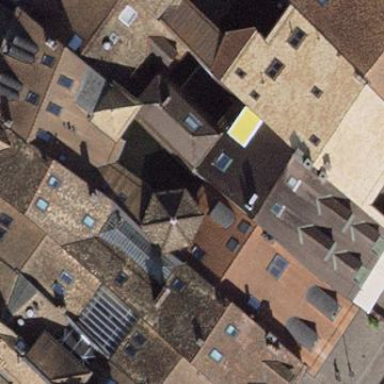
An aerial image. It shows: Gabled building with roof tiles oriented across.